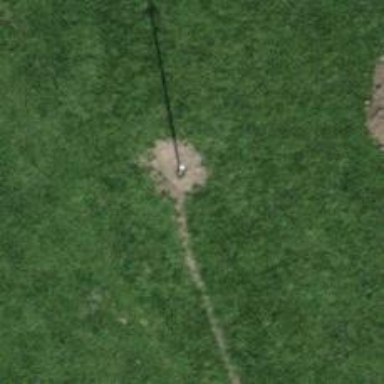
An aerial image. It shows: Power pole.